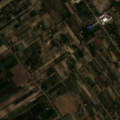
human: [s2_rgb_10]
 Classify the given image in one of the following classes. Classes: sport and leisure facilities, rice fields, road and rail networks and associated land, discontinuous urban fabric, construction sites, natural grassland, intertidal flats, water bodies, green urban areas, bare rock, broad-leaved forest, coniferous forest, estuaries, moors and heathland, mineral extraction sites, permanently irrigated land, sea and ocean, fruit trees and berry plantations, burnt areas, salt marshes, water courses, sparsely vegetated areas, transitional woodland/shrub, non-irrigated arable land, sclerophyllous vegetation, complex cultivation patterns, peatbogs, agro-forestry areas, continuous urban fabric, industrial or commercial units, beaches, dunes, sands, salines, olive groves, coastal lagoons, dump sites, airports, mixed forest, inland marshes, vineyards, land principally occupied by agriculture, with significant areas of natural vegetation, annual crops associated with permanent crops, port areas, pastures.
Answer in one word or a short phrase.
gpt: discontinuous urban fabric, complex cultivation patterns